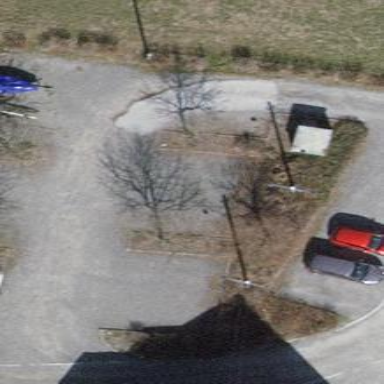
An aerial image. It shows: Parking area with surface.